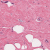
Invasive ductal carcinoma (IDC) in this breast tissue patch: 0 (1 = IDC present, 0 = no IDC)